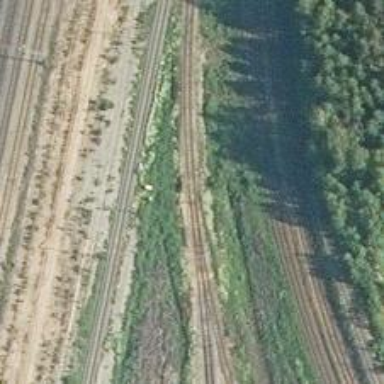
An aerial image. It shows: Railway yard.